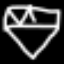
Label: diamond